Aerial crown-view tile of a tropical tree (Barro Colorado Island, Panama), acquired 20250124:
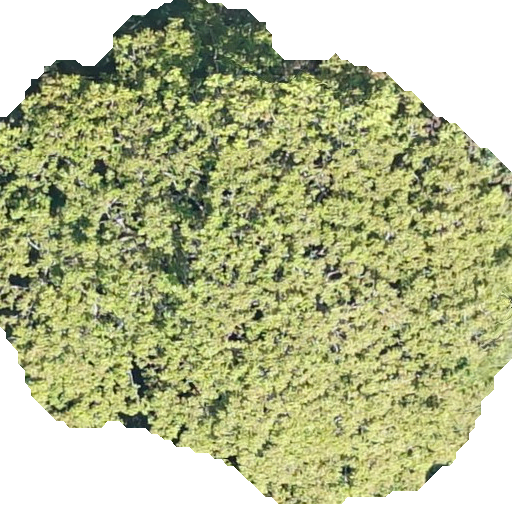
Species: Sterculia apetala
GBIF accepted scientific name: Sterculia apetala
Crown area: 297.984 m²